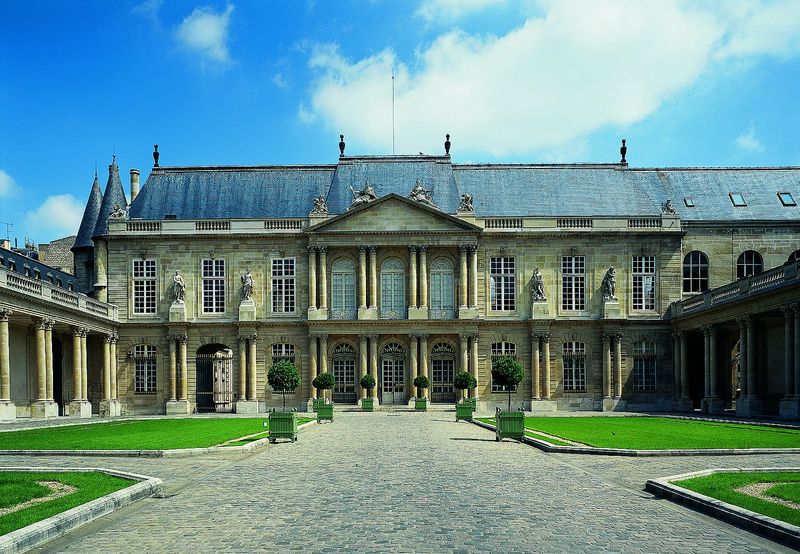
Titel: Hôtel Soubise in Paris
Künstler: Pierre Alexis Delamair
Standort: Paris, Hôtel Soubise (EU - F - Ile-de-France)
Schlagwörter: blau, himmel, weiß, wolken, bäume, grün, fenster, grau, marmor, säulen, dach, haus, park, rasen, schloss, wiese, architektur, gitter, wege, reich, turm, garten, kübel, pflanzkübel, ziegel, hof, pilaster, figuren, französisch, tor, foto, fotografie, eingang, burg, türme, palast, balustrade, groß, villa, doppelsäulen, skulpturen, statuen, portikus, louvre, orangerie, gün, antenne, wandelgang, cour, schlossgarten, garteb, toor, zierbäume, barock säulen